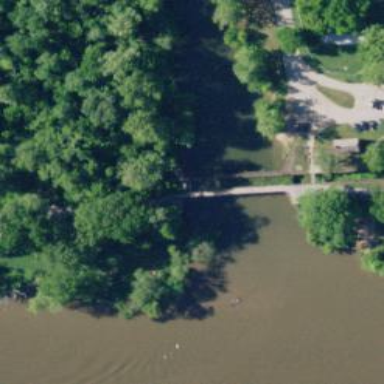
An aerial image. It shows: Path leading to bridge.